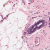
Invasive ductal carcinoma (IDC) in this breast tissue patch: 0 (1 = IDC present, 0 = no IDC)